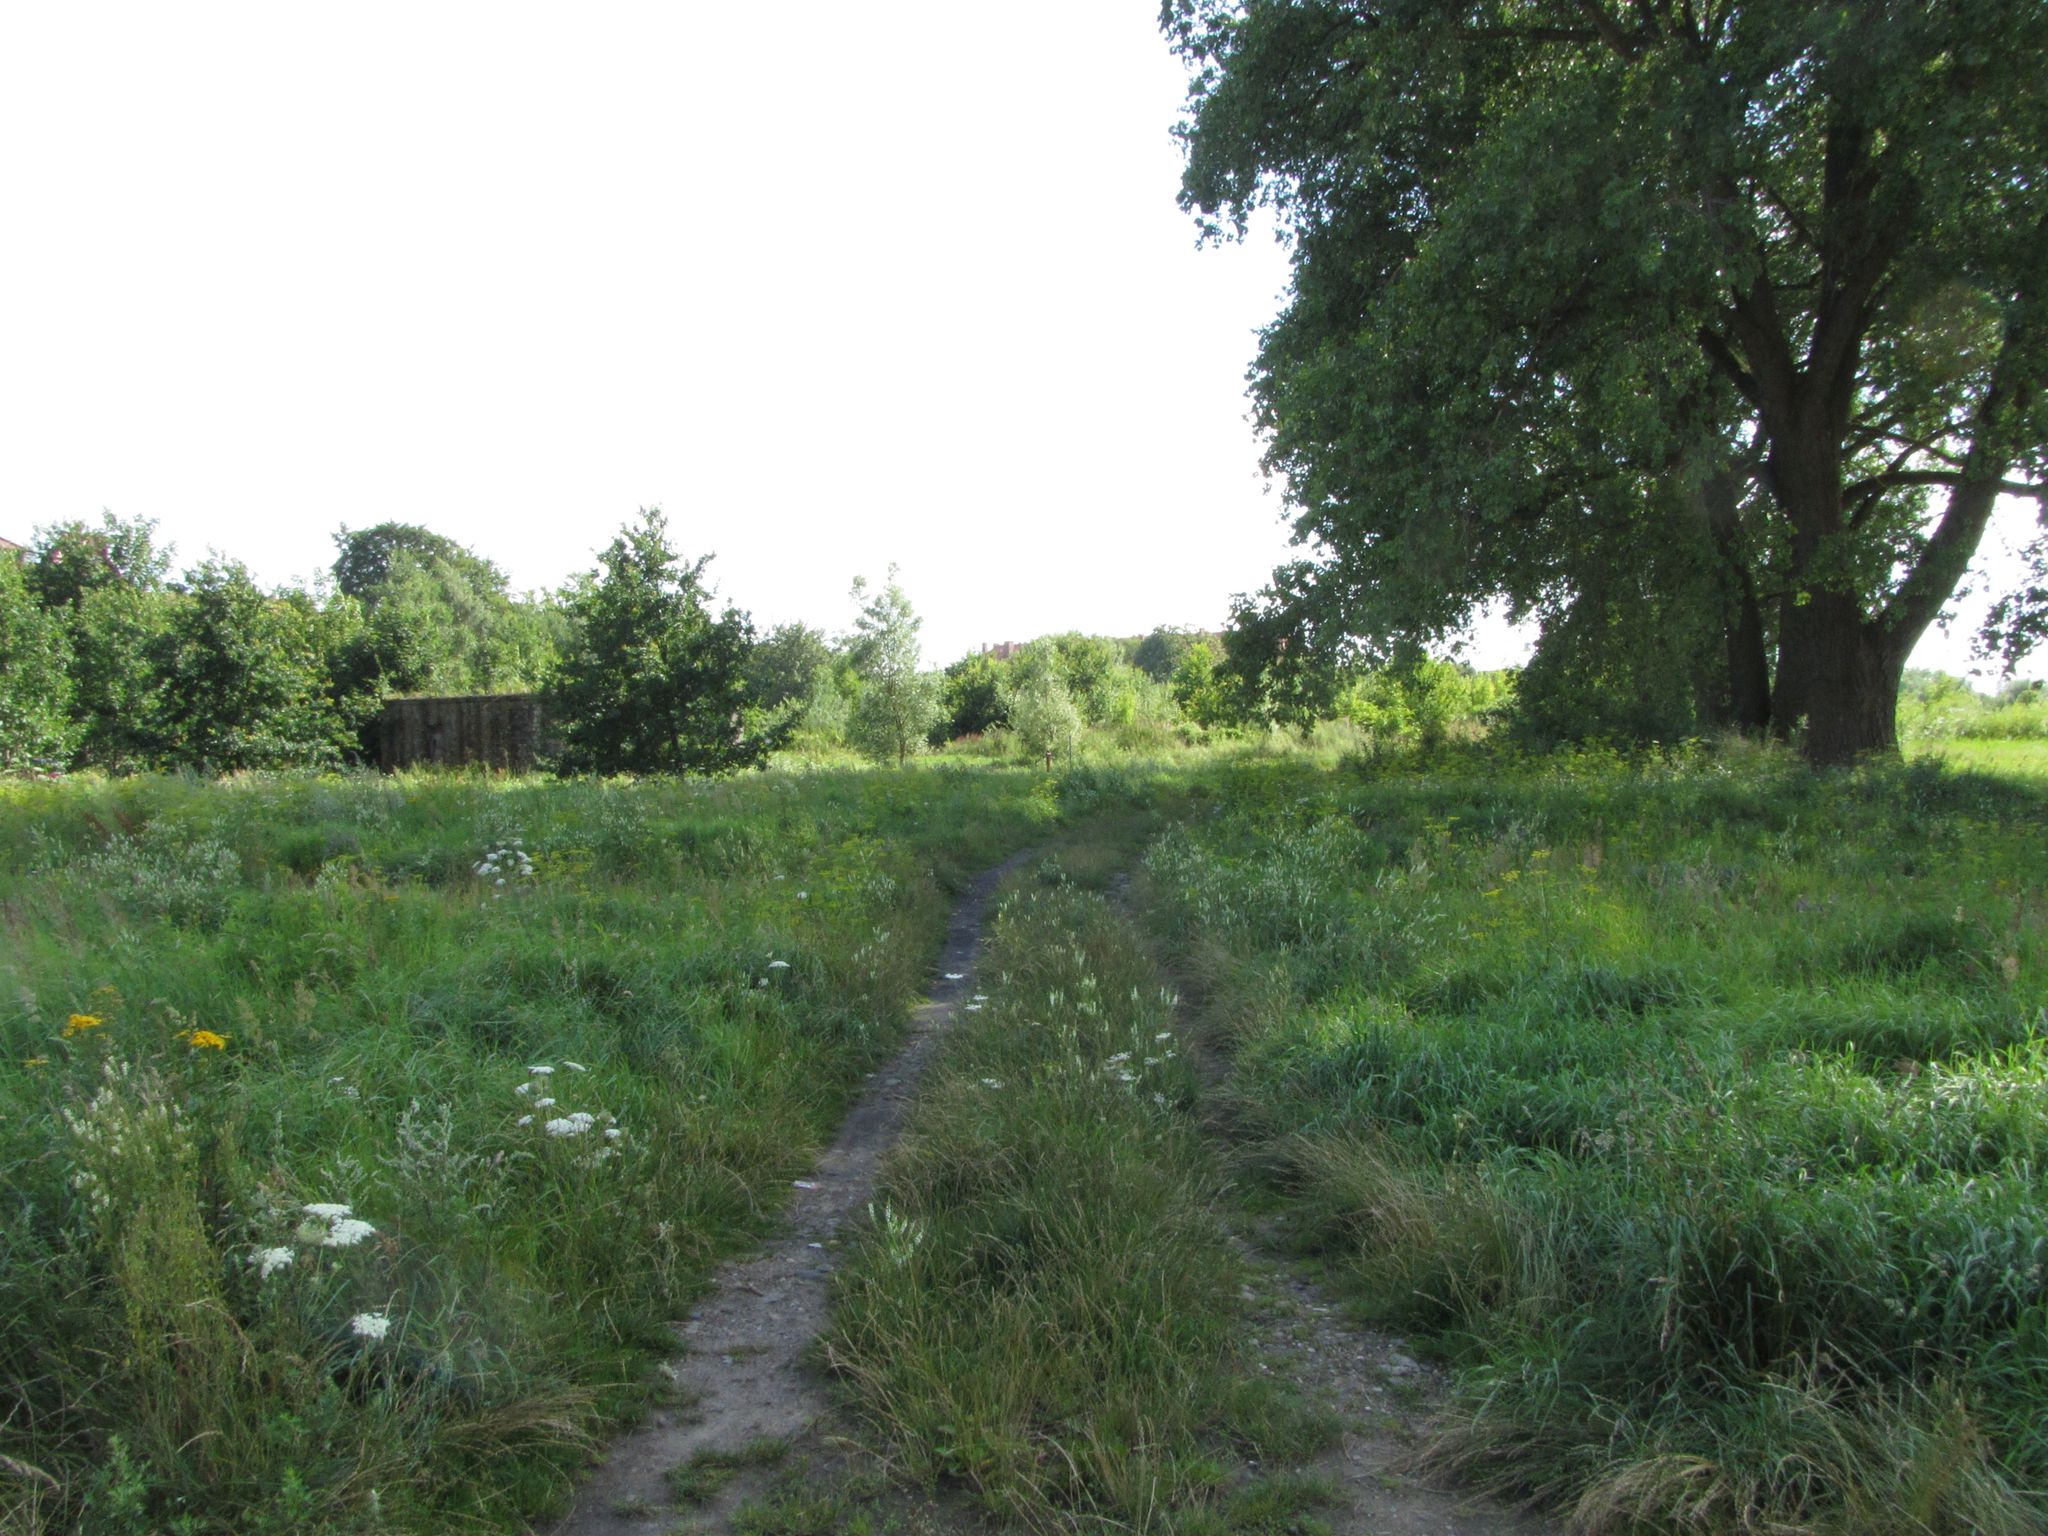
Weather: clear
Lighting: day
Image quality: slightly poor
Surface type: fields
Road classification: track, service
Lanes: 2
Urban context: dense urban cluster
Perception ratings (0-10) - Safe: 0.57, Lively: 0.95, Beautiful: 9.2, Boring: 9.55, Depressing: 6.76, Wealthy: 2.96